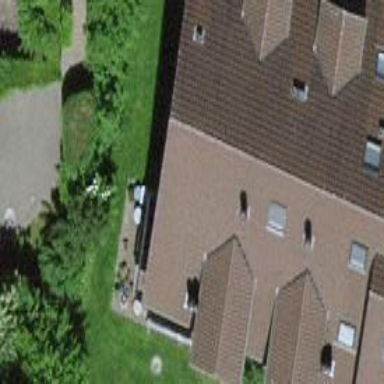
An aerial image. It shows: Residential building.